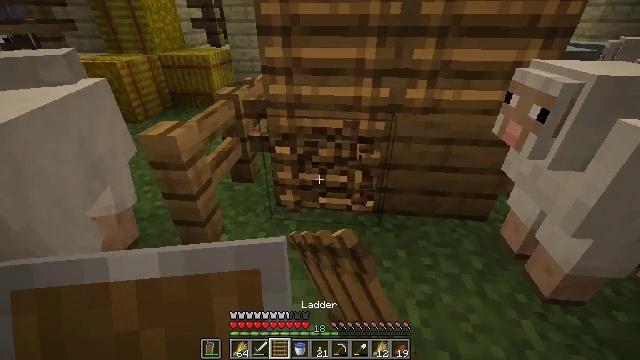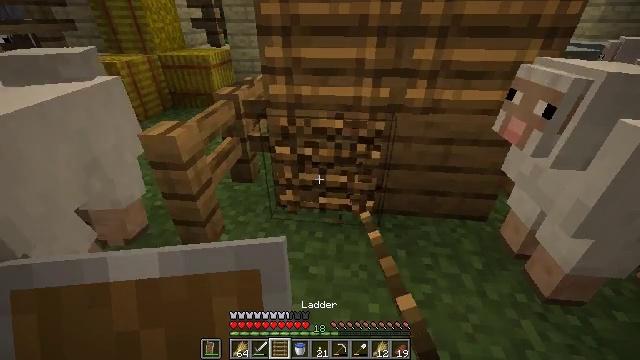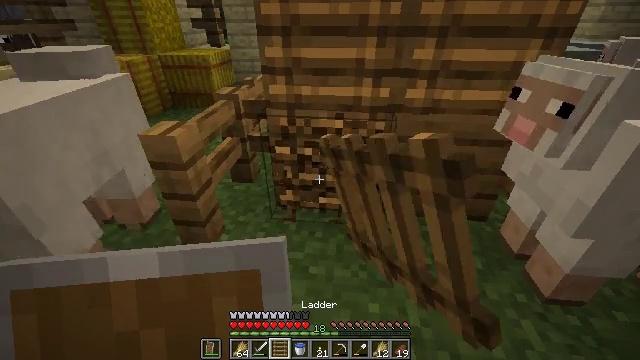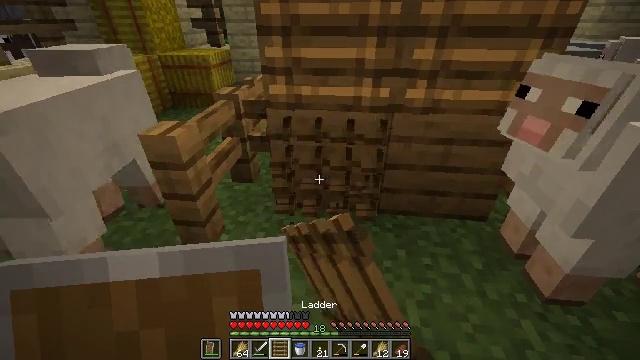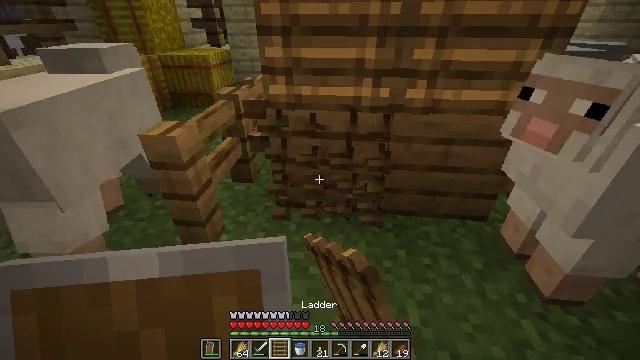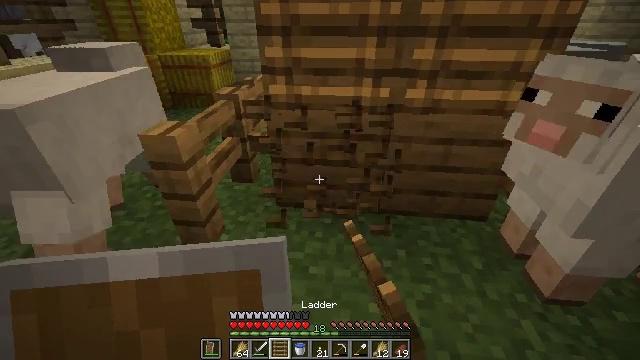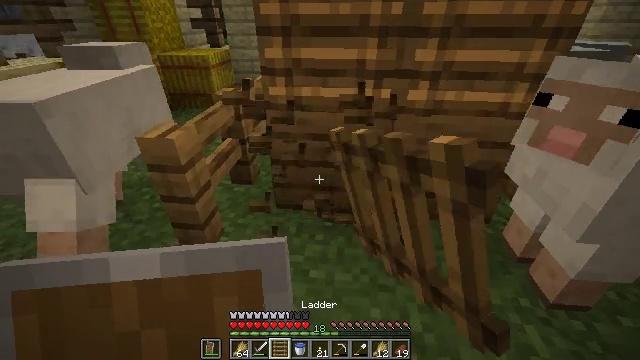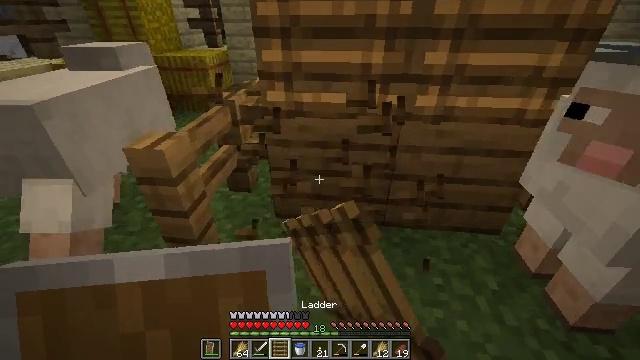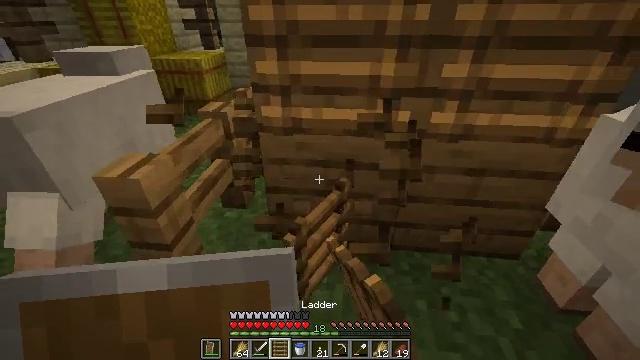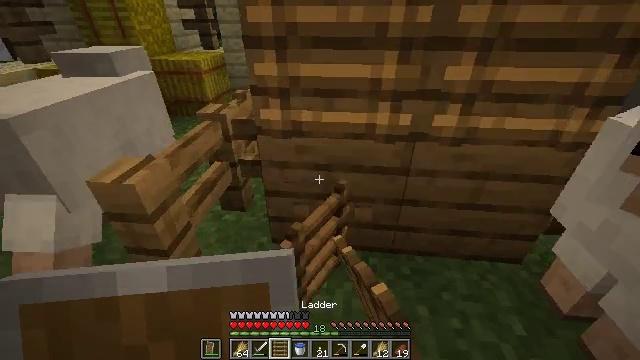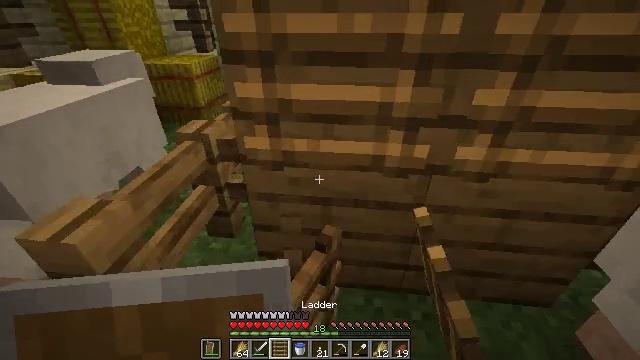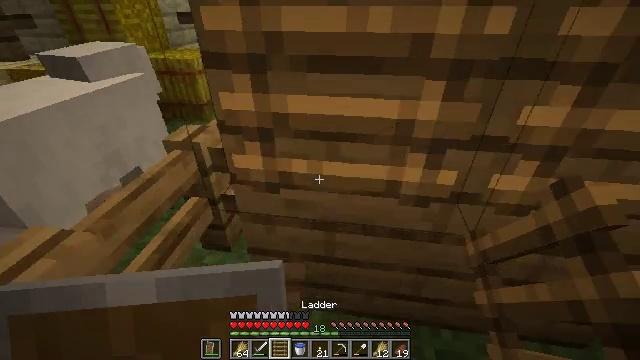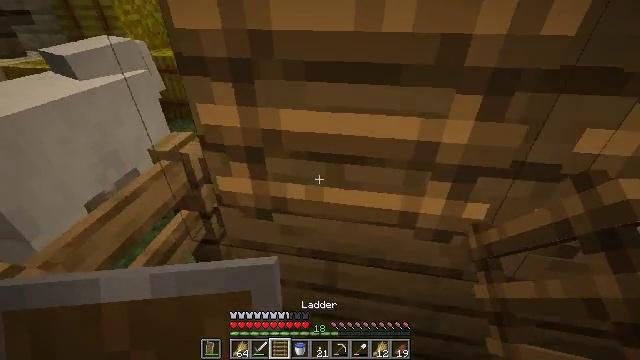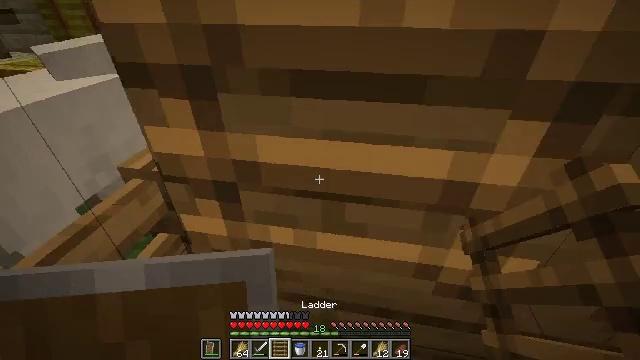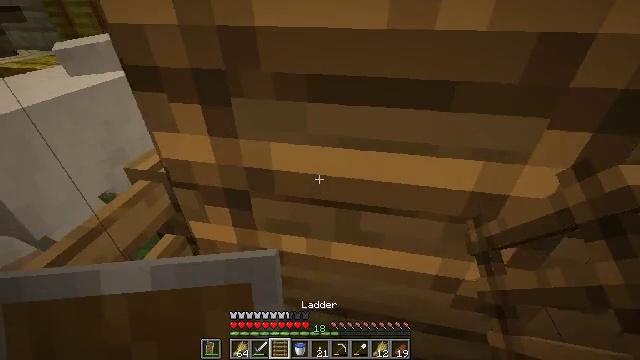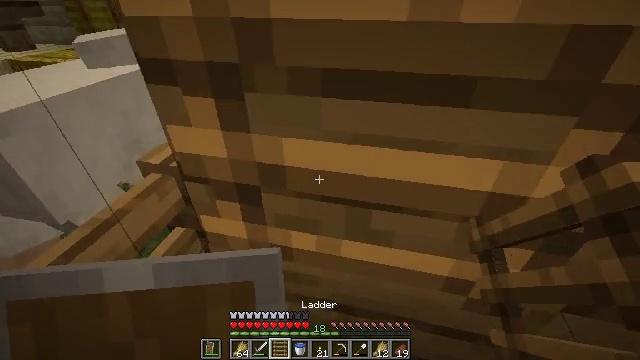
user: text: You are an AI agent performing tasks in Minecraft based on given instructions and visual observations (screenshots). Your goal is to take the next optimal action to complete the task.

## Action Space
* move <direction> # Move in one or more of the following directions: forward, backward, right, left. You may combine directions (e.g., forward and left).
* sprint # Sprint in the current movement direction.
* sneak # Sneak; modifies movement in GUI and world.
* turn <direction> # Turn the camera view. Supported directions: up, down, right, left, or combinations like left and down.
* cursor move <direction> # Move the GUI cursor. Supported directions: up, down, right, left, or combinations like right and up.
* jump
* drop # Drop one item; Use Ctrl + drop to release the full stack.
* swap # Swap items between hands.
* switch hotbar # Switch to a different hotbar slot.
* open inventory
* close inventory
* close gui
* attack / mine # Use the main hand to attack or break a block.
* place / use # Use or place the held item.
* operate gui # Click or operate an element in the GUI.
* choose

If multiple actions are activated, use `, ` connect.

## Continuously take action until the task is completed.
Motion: motion action
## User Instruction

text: Mine the ladder from the wall.
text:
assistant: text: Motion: attack / mine
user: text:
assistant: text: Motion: attack / mine
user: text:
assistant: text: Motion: attack / mine
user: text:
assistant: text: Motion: attack / mine
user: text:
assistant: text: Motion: attack / mine
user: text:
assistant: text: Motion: move forward, attack / mine
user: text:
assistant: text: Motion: move forward, attack / mine
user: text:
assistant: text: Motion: move forward
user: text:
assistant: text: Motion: move forward
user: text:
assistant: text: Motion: move forward
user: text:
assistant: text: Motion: move forward, turn left and down
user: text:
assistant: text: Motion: move forward, turn left
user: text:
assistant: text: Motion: move forward
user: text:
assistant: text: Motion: no_op
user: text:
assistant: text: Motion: turn left
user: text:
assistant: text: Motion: turn left
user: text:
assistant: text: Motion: turn left
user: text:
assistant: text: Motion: turn left and up
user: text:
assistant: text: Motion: turn right and up
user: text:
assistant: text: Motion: turn right and up
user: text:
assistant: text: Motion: turn right and up
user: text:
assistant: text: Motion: turn right and up
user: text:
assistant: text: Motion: move forward, turn right and up, jump
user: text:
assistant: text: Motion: move forward, turn up, jump
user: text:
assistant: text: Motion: move forward, turn up, jump
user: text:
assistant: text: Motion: move forward, jump
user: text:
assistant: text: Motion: move forward, jump
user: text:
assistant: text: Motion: move forward, jump
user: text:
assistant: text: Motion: move forward, jump
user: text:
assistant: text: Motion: move forward, jump